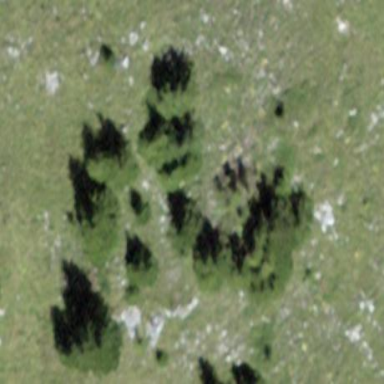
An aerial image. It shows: Patch of scrub vegetation.